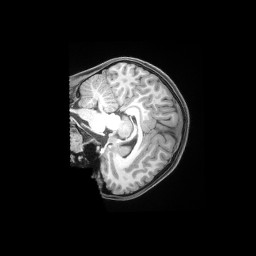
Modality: T1w
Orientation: sagittal
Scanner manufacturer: siemens
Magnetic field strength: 3 T
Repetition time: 2.53 s
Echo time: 0.00169 s